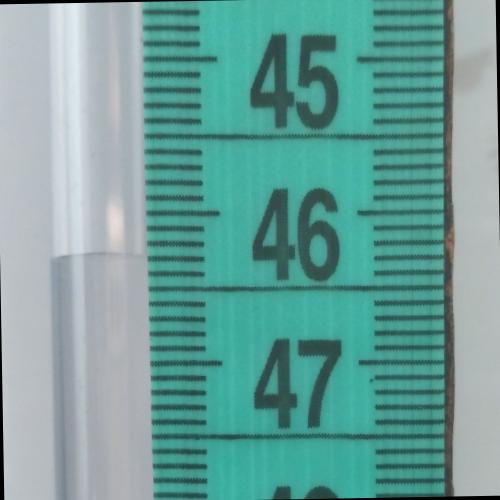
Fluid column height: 46.3 cm